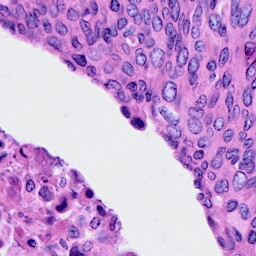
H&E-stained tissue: Cervix